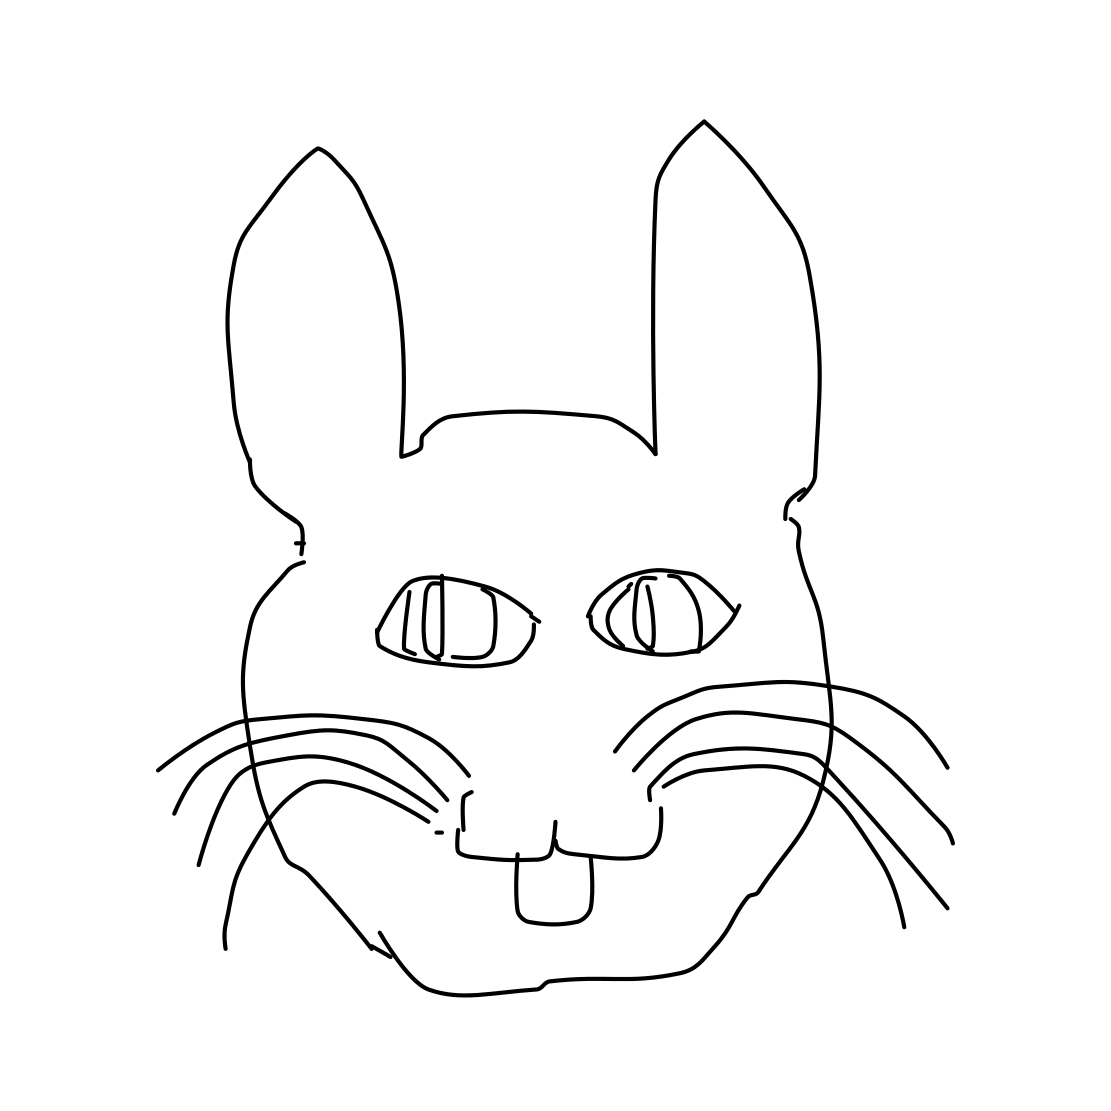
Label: cat